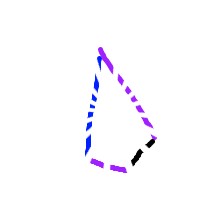
Shape: kite